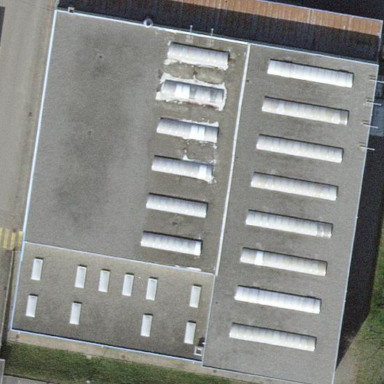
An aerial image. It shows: Industrial building.